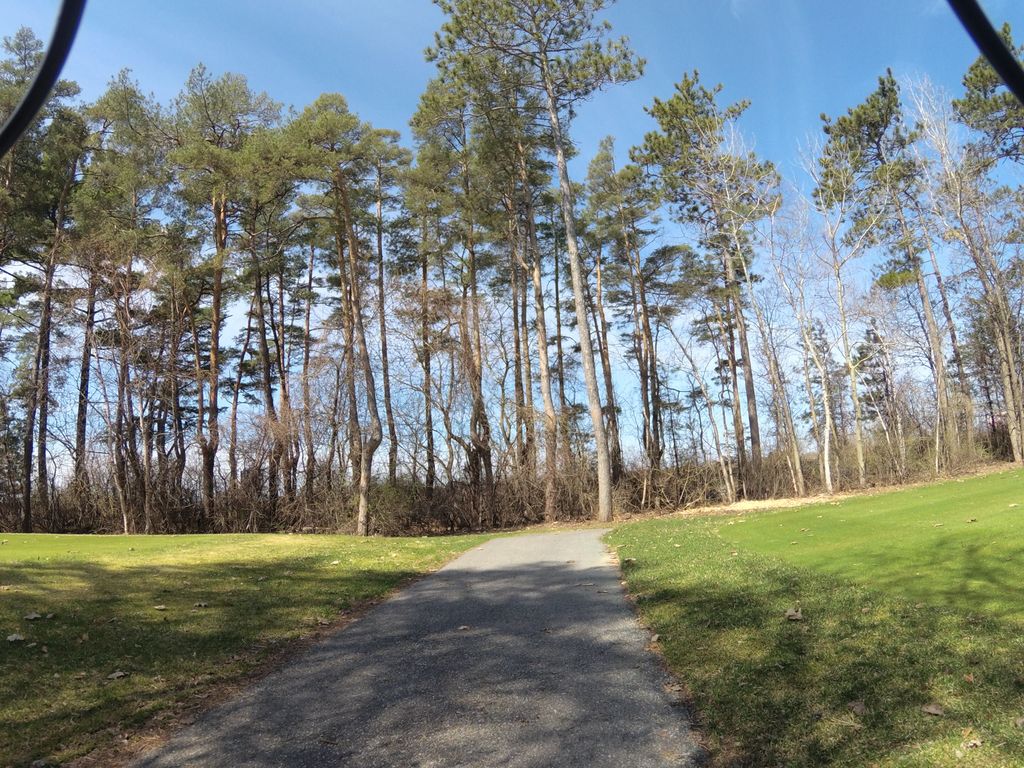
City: ottawa-gatineau